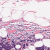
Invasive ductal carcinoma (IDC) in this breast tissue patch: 1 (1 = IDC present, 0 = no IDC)